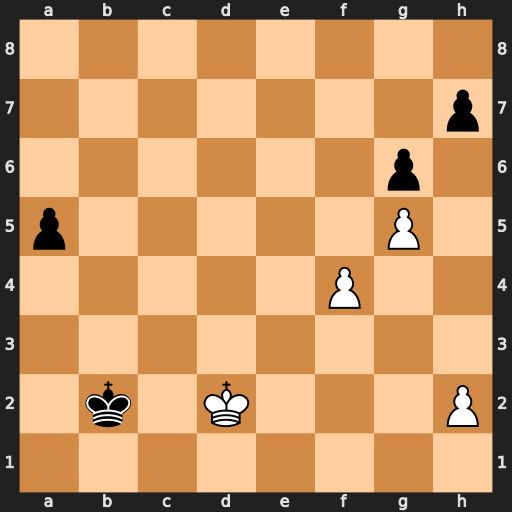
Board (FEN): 8/7p/6p1/p5P1/5P2/8/1k1K3P/8
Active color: w
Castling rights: -
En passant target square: -
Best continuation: f5 gxf5 h4 a4 h5 a3 g6 hxg6 h6 a2 h7 a1=Q h8=Q+ Ka2 Qa8+ Kb1 Qh1+